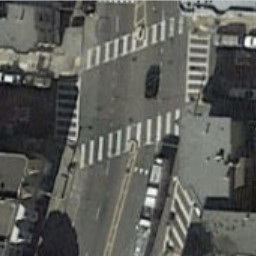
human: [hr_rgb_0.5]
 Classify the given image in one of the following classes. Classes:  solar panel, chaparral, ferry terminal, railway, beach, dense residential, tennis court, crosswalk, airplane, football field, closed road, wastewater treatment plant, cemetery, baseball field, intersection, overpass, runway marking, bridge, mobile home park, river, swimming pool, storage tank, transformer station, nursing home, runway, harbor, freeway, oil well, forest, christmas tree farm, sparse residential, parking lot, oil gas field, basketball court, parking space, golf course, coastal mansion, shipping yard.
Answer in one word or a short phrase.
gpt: crosswalk